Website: walmart
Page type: customer-info-address
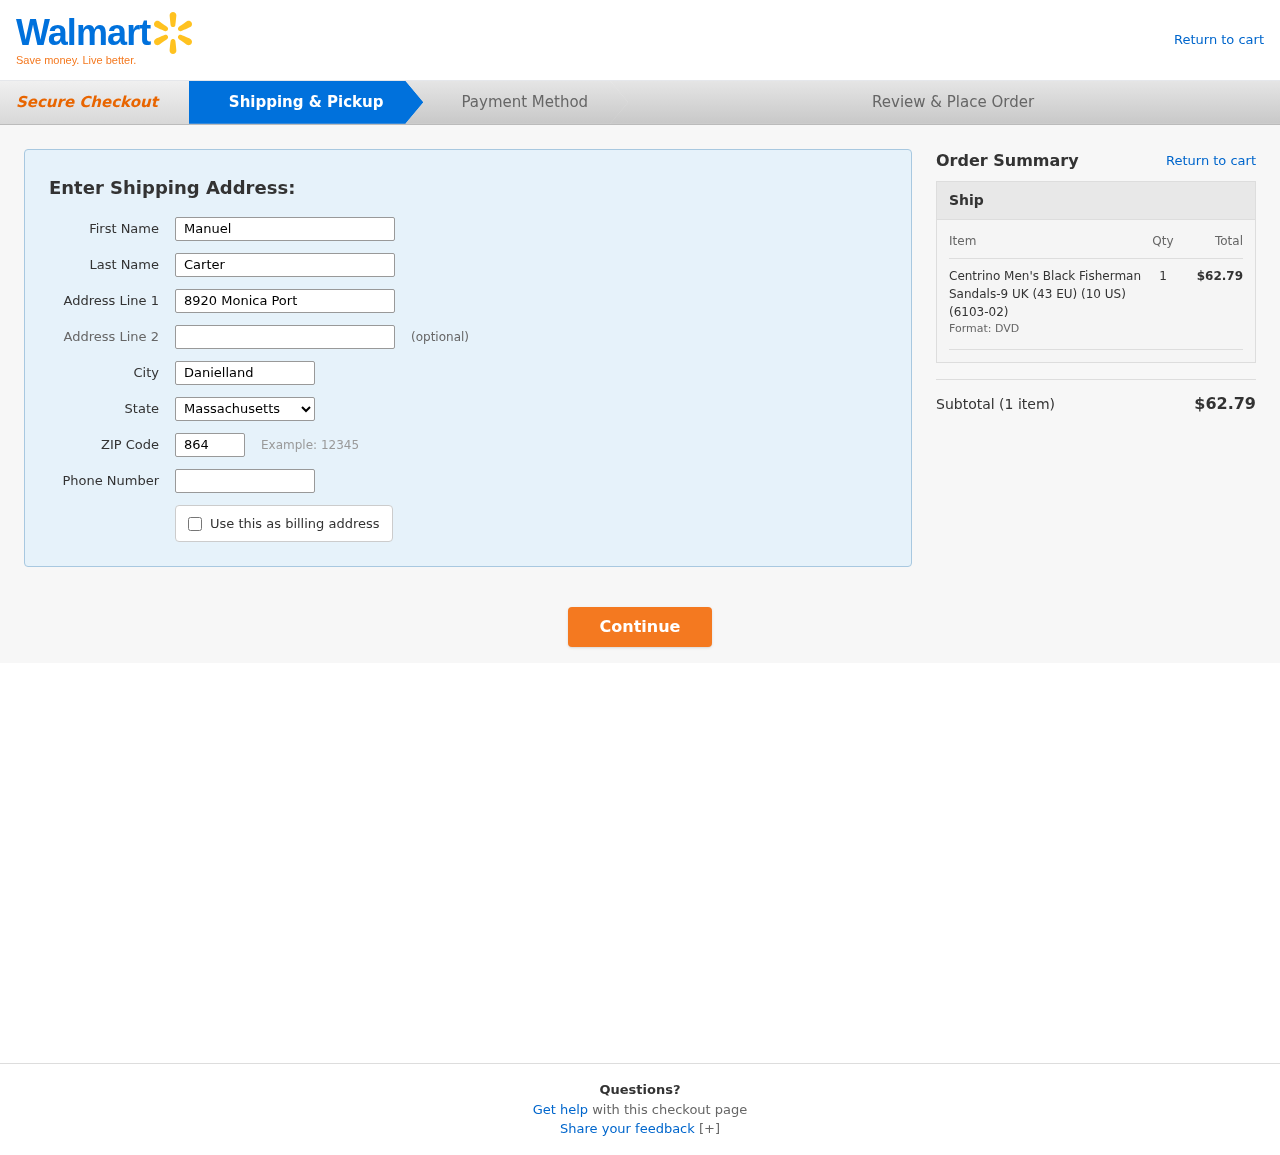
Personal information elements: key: PII_CITY
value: Danielland
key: PII_FIRSTNAME
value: Manuel
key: PII_LASTNAME
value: Carter
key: PII_PHONE
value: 4675813666
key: PII_POSTCODE
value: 86487
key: PII_STATE
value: Massachusetts
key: PII_STREET
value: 8920 Monica Port
Product elements: key: PRODUCT1_NAME
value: Centrino Men's Black Fisherman Sandals-9 UK (43 EU) (10 US) (6103-02)
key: PRODUCT1_QUANTITY
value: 1
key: PRODUCT1_LINE_TOTAL
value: $62.79
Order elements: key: ORDER_NUM_ITEMS
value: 1
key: ORDER_SUBTOTAL
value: $62.79